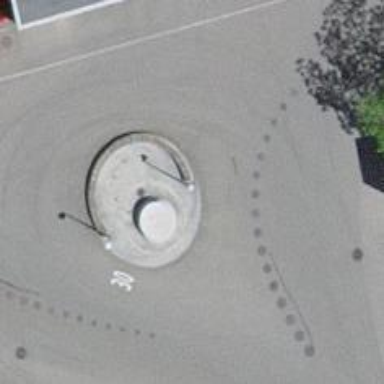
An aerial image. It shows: Fountain.